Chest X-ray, AP view. Patient: 50 years old, sex F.
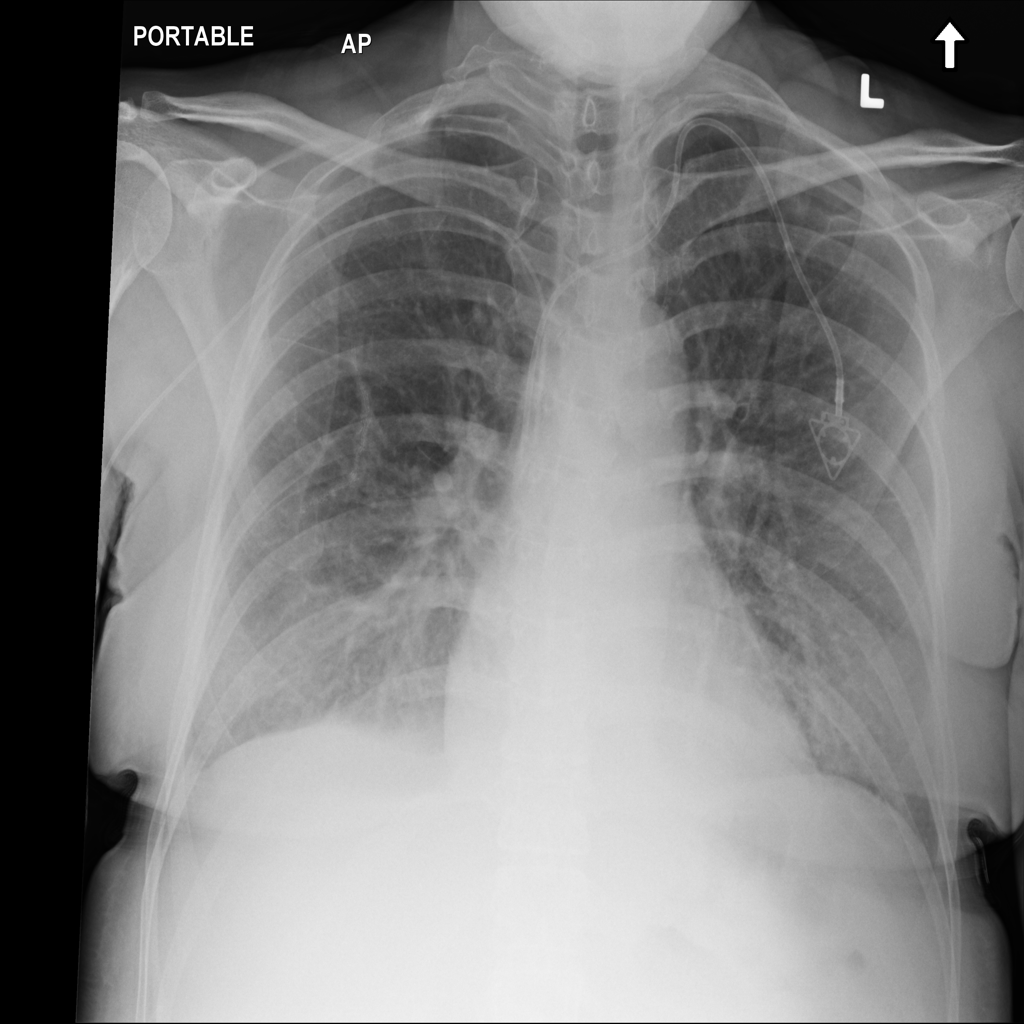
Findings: No Finding